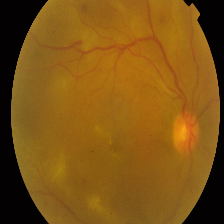
Diabetic retinopathy grade: Proliferative DR